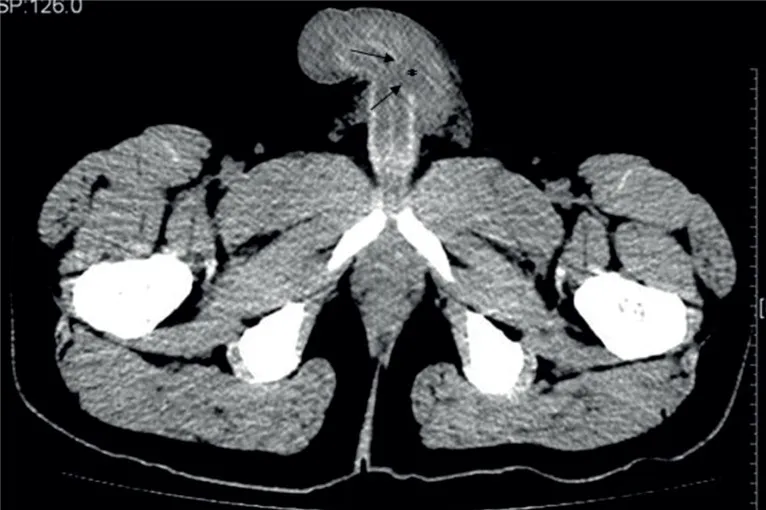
Twenty-eight - old man with penile fracture. Axial CT image obviously demonstrated unilateral 0.8cm x 1.4cm area of tear of the left lateral tunia albuginea with adjacent hematoma. Arrows indicate the free edges of tunica defect and asterisks show the associated hematoma.
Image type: radiology (ct)